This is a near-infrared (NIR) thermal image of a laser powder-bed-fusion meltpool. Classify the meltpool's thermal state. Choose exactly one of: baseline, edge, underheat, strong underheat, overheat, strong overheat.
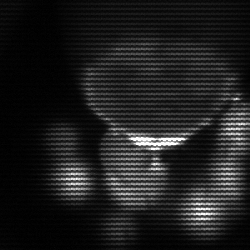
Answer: edge